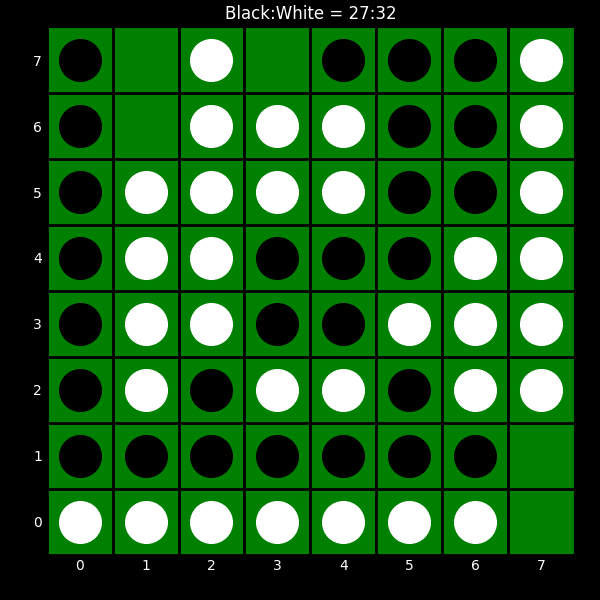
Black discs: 27
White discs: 32